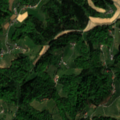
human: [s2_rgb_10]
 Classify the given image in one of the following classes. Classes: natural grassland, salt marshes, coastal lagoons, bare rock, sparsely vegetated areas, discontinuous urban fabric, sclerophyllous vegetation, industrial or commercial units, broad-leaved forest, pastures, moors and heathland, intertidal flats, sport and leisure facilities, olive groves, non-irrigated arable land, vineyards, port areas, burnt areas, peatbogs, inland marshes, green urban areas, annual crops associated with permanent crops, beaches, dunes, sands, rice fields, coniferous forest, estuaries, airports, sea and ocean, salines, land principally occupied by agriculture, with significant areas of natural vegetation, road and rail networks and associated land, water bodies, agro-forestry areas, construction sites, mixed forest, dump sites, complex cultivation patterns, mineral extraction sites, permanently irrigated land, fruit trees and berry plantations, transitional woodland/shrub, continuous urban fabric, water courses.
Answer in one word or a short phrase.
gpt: vineyards, land principally occupied by agriculture, with significant areas of natural vegetation, broad-leaved forest